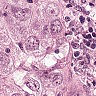
Metastatic tissue present: yes